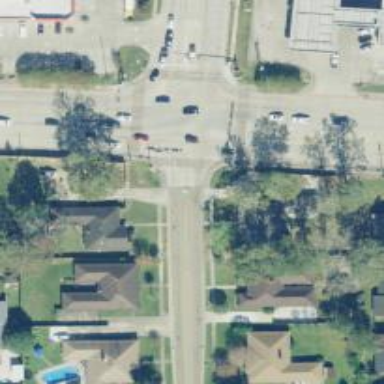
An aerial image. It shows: Crossing road.